Question: My Chrome browser just switched from version 28 to version 29. Once it switched over, my css3 code stopped working in the new version and I was wondering if anyone knew how to resolve the issue, without having to set my browser back to version 28?
transitioning from Chrome 29 to Chrome 30 killed CSS Variables as well. The flag is no longer an option.
I have been using experimental WebKit features, specifically CSS Variables. The following functionality is what I specifically want working again:
'''
:root {
-webkit-var-Darkest: #3d0305;
-webkit-var-Lightest: #EDD08C;
-webkit-var-Light: #a98b46;
-webkit-var-Cool: #38fcce;
-webkit-var-Dark: #79161d;
color: -webkit-var(Darkest);
border-color: -webkit-var(Darkest);
background-color: -webkit-var(Light);
}
'''
Previously all I had to do to use CSS Variables was to enable the flag (see following image)

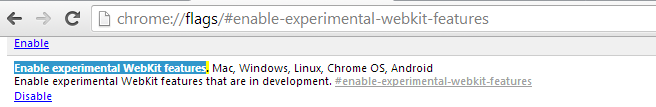
Answer: So, after reading <URL> in attempt to find a solution, I've discovered that they had been planning on removing this feature from the "experimental WebKit features" and supporting the CSS3 standard, removing the necessity of the '-webkit-' vendor prefix.
I assumed that this meant it was implemented in Chrome 29. So, changing the above code to the following resolved the issue:
'''
:root {
var-Darkest: #3d0305;
var-Lightest: #EDD08C;
var-Light: #a98b46;
var-Cool: #38fcce;
var-Dark: #79161d;
color: var(Darkest);
border-color: var(Darkest);
background-color: var(Light);
}
'''
In what appears to be a transition from to Chromium's Blink, there is a called . An <URL> had the solution.

The <URL> for more on the issue.